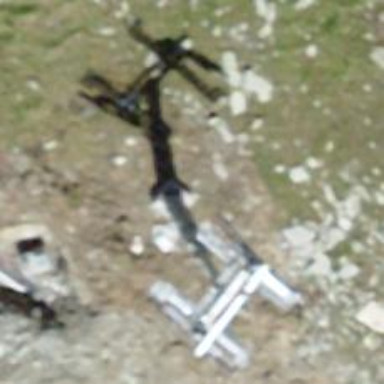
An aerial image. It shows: Pylon used for aerialway.